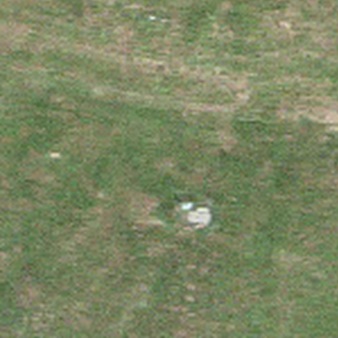
Label: other